Question: I'm making a FragmentTabHost (extended by FragmentActivity).
I'm trying to set up the tab bar but I have an error called 'No tab known for tag articulos'.
This is my java file:
'''
public class TabHostActivity extends FragmentActivity {
private FragmentTabHost tabHost;
private String mCurrenTab;
private HashMap<String, Stack<Fragment>> mStacks;
@Override
protected void onCreate(Bundle savedInstanceState) {
super.onCreate(savedInstanceState);
setContentView(R.layout.activity_main);
tabHost = (FragmentTabHost) findViewById(android.R.id.tabhost);
tabHost.setup(this, getSupportFragmentManager(),
android.R.id.tabcontent);
inicializarTabs();
}
public void inicializarTabs() {
TabHost.TabSpec spec = tabHost.newTabSpec("articulos");
spec.setContent(new TabContentFactory() {
@Override
public View createTabContent(String tag) {
// TODO Auto-generated method stub
return findViewById(R.id.realtabcontent);
}
});
spec.setIndicator("Articulos");
tabHost.addTab(spec);
}
public void pushFragments(String tag, Fragment fragment,
boolean shouldAnimate, boolean shouldAdd) {
if (shouldAdd) {
mStacks.get(tag).push(fragment);
}
FragmentManager manager = getSupportFragmentManager();
FragmentTransaction ft = manager.beginTransaction();
ft.replace(R.id.realtabcontent, fragment);
ft.commit();
}
}
'''
So, when I run the app it shows me this error:

I think i need to set the 'Articulos class' to that tab? But i don't know how.
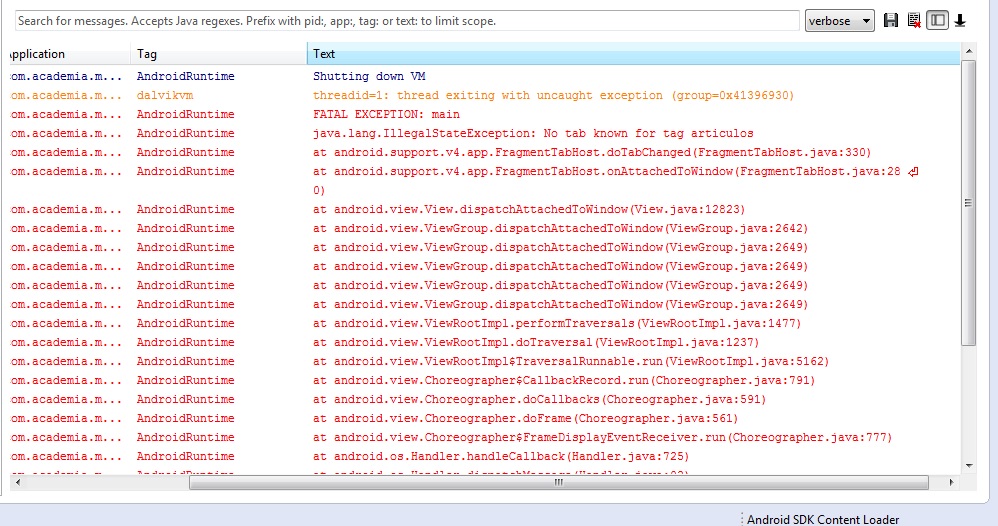
Answer: try this one:
'''
public void inicializarTabs() {
tabHost.addTab(mTabHost.newTabSpec("articulos").setIndicator("Articulos"), Articulos.class, null);
}
'''